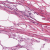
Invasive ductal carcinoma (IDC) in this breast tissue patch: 0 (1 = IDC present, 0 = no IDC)